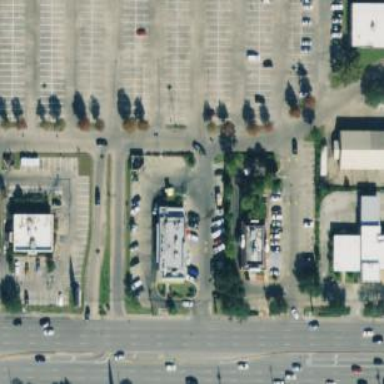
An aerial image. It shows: Parking space.